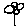
Label: flower